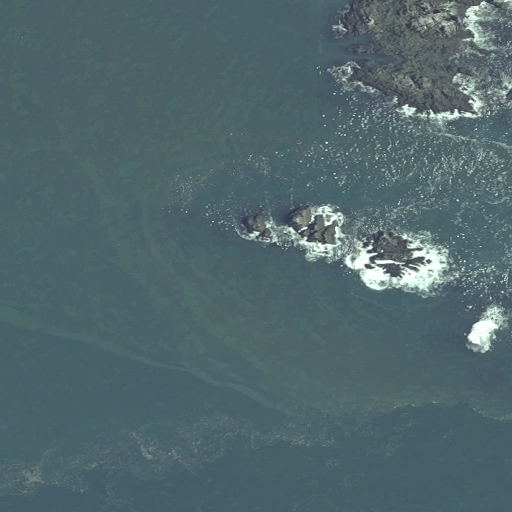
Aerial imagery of bar in Maine named Eastern Head Ledges containing open water and herbaceous wetlands